Field crop: tomato
Growth stage: 2
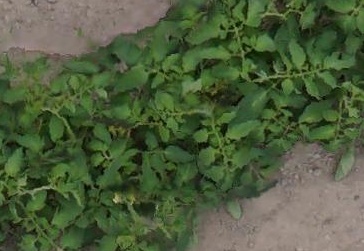
Species: tomato